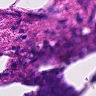
Metastatic tissue present: no